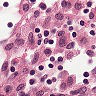
Metastatic tissue present: no